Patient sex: M
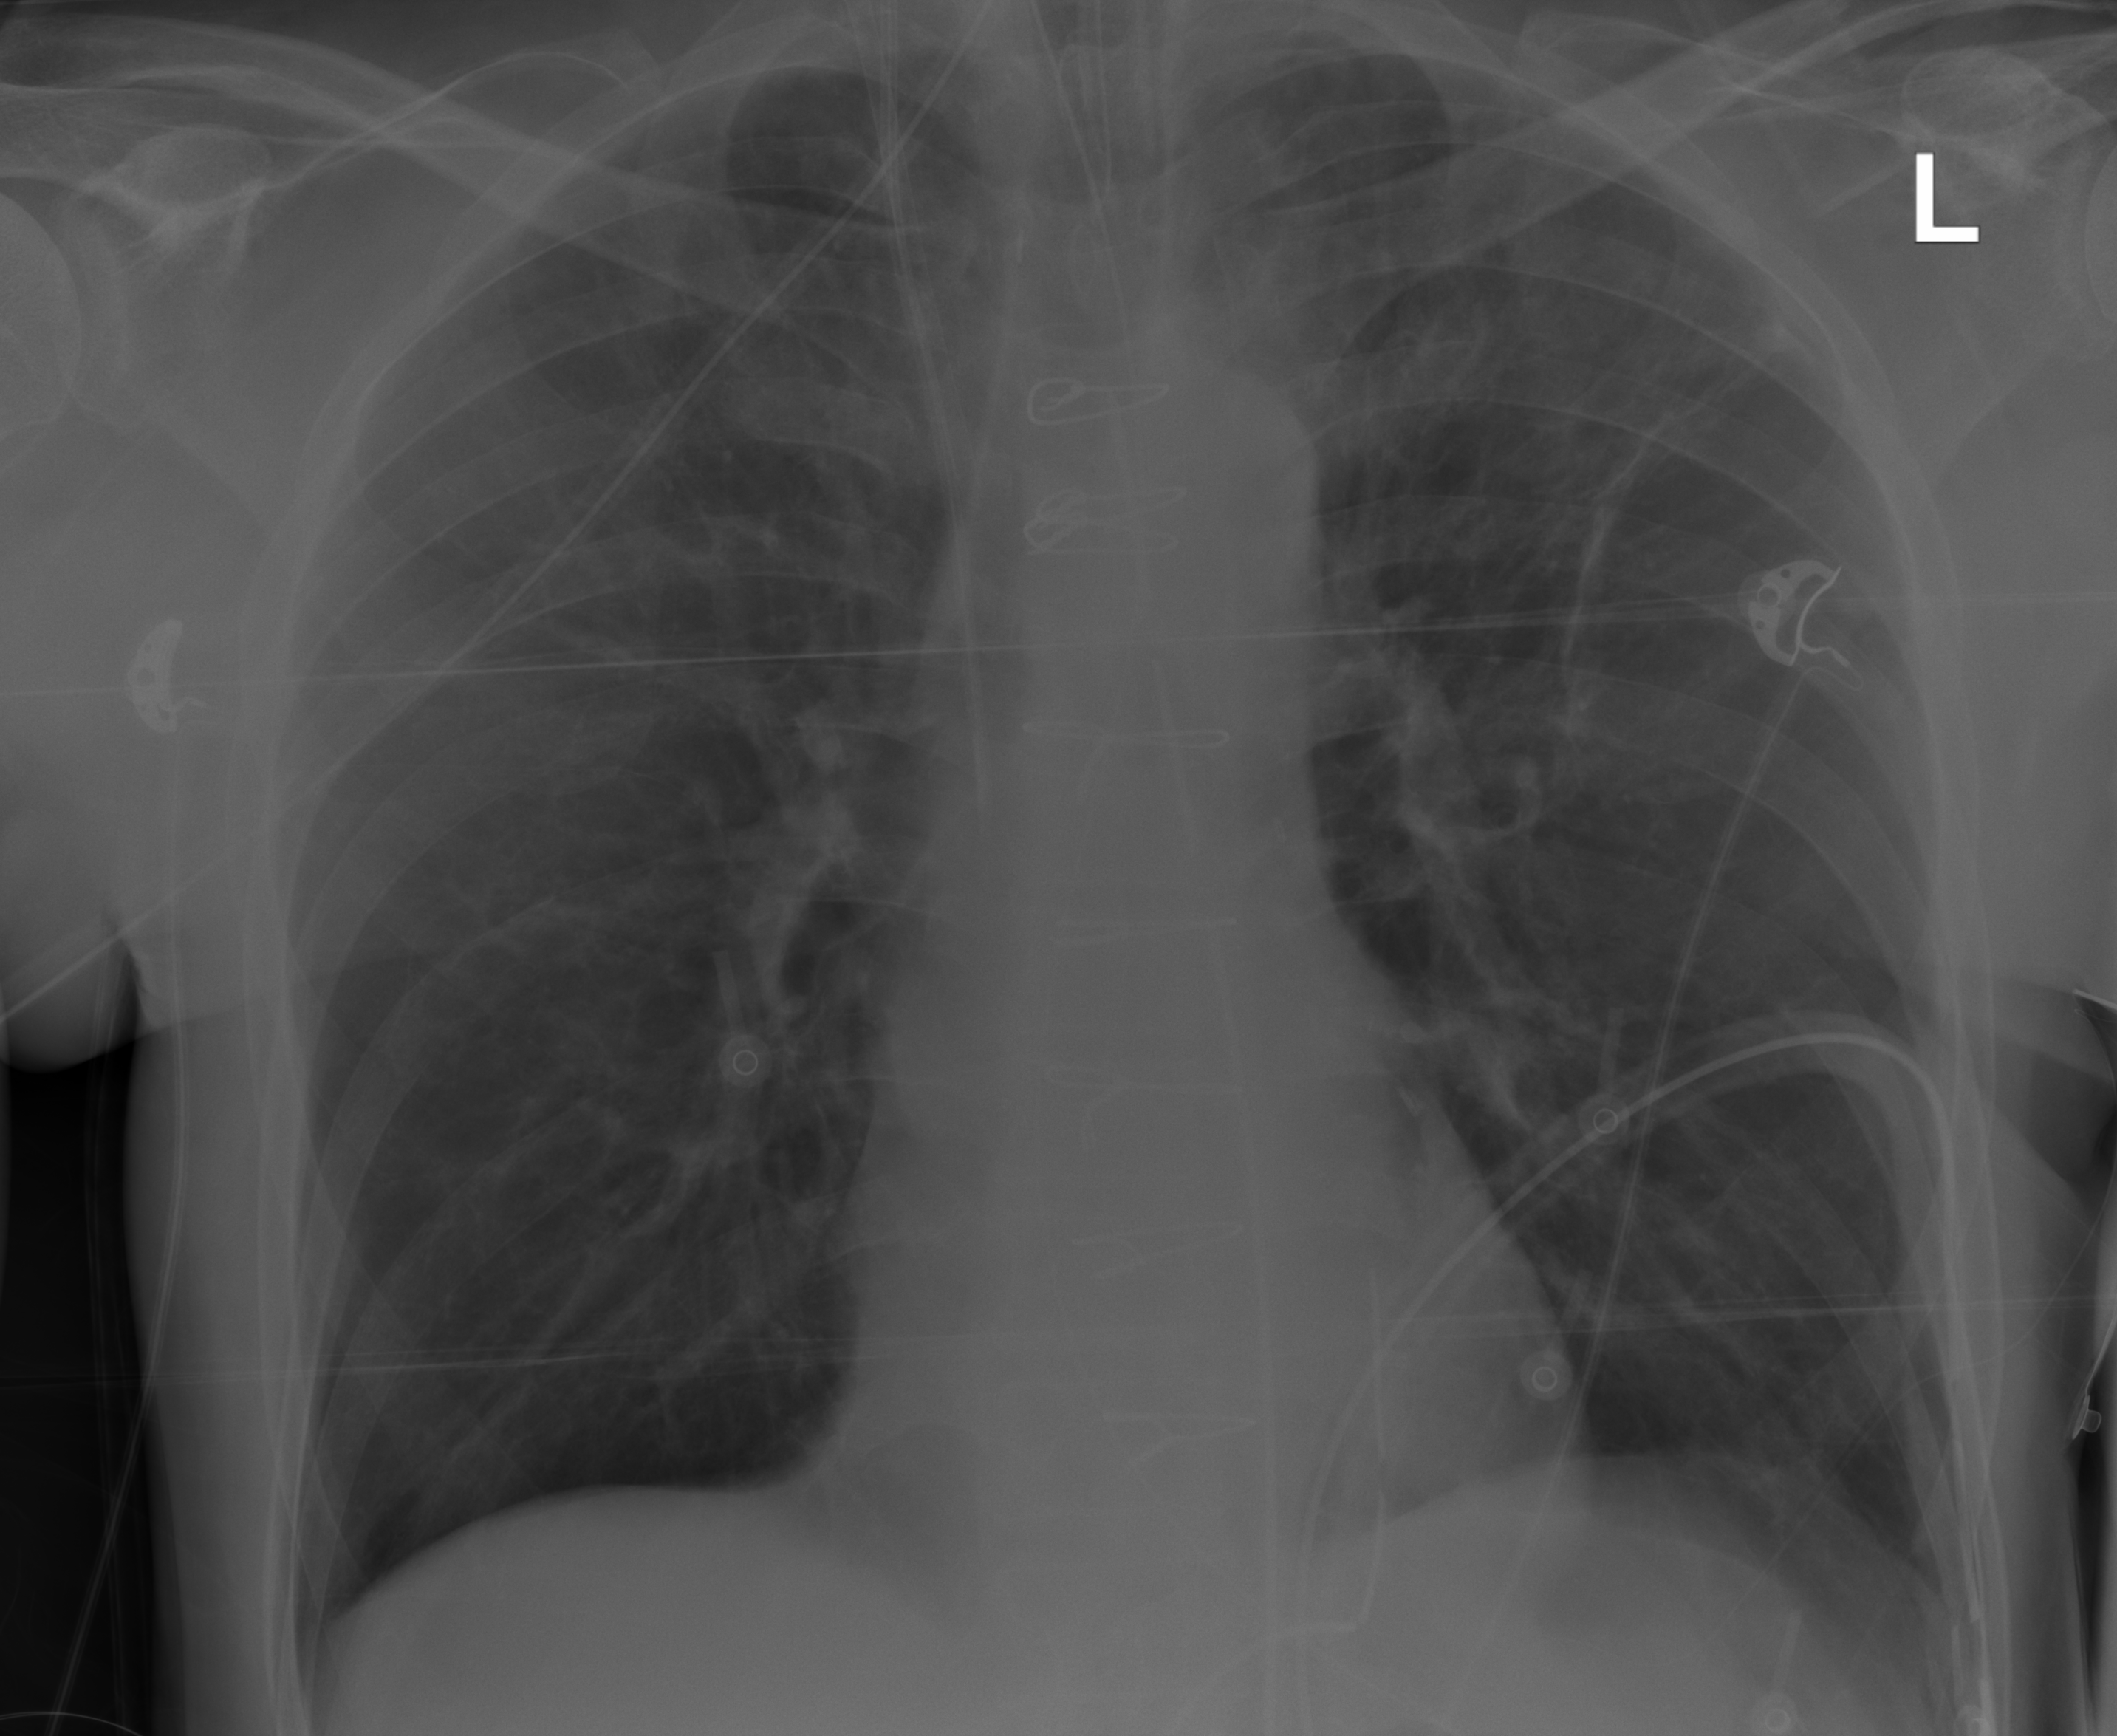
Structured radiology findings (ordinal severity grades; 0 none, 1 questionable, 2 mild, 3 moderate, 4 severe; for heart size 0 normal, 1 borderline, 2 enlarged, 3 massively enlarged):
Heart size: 0
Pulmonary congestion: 2
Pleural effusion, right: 0
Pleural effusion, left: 0
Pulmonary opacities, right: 0
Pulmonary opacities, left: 0
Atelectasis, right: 0
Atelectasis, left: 0